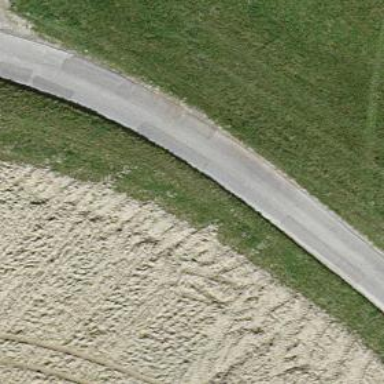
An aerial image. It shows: Unclassified road.